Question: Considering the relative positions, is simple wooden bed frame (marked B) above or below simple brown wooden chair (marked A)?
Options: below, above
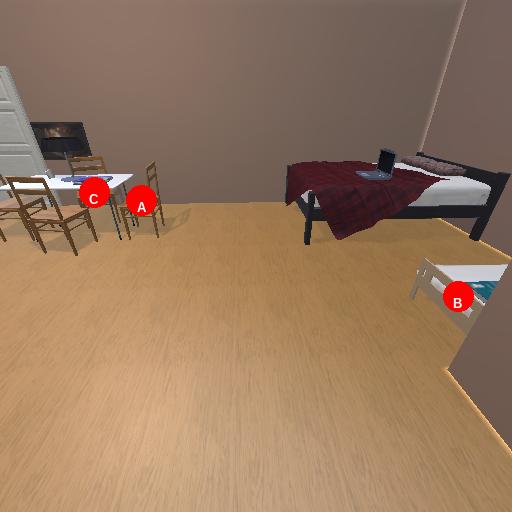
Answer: below